Question: Firebug supports object property auto-completion in Console.
Whenever we type an object in console as in the screenshot, it starts showing all the properties available for that object and it helps in selecting the required property easily.
But, see this feature is missing in chrome dev tools. Dose chrome dev tools support auto-completion of object properties or any workaround to achieve this?

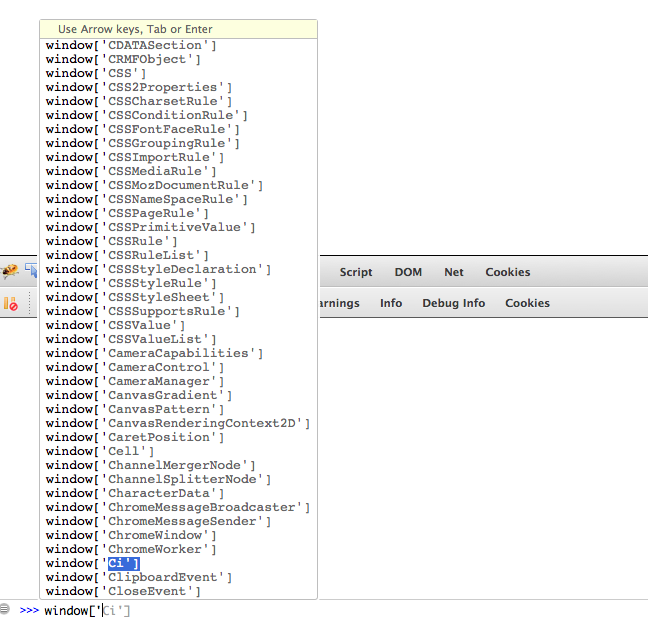
Answer: Chrome performs autocompletion if you follow 'object.property' format instead of 'object['property']'.